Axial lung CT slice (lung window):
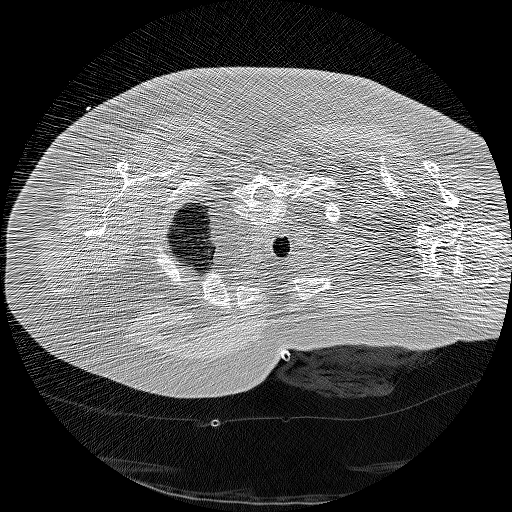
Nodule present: no